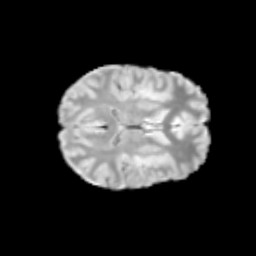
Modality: T2w
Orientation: axial
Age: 12
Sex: female
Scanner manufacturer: siemens
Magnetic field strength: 3 T
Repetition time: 3.8 s
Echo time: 0.07 s